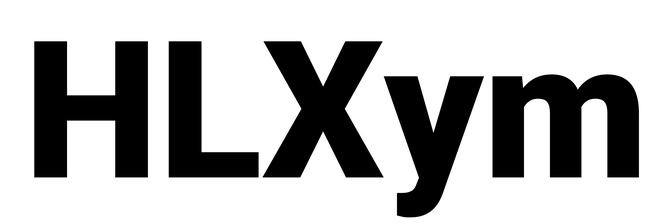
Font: Roboto_Black